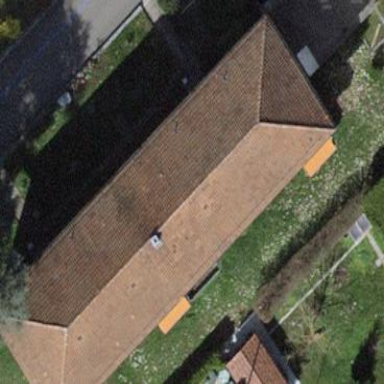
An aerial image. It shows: Hipped-roof apartments building.